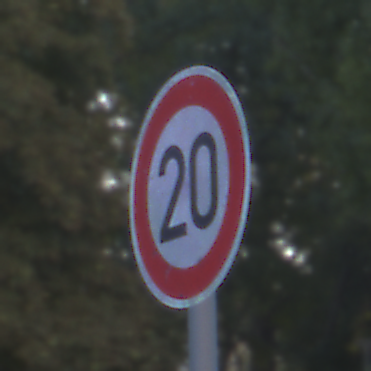
Verkehrszeichen: Geschwindigkeit20
Umgebung: Outdoor, Urban
Tageszeit: SunriseSunset
Wetter: Clear
Licht: Natural
Jahreszeit: NotSpecified
Kontrast: LowContrast